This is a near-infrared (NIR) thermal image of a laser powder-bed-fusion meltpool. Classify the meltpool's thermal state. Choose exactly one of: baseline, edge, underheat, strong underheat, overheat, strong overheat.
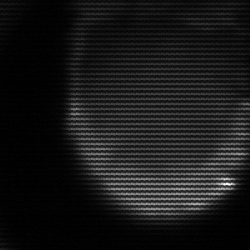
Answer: edge